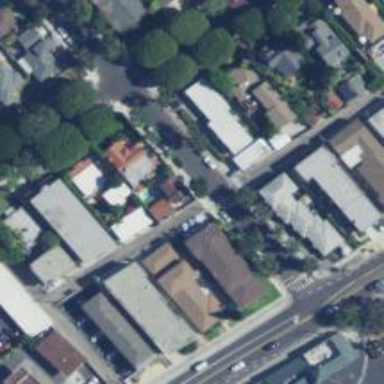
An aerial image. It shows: Residential alley serving as service road.